Field crop: tomato
Growth stage: 1
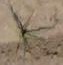
Species: cyperus